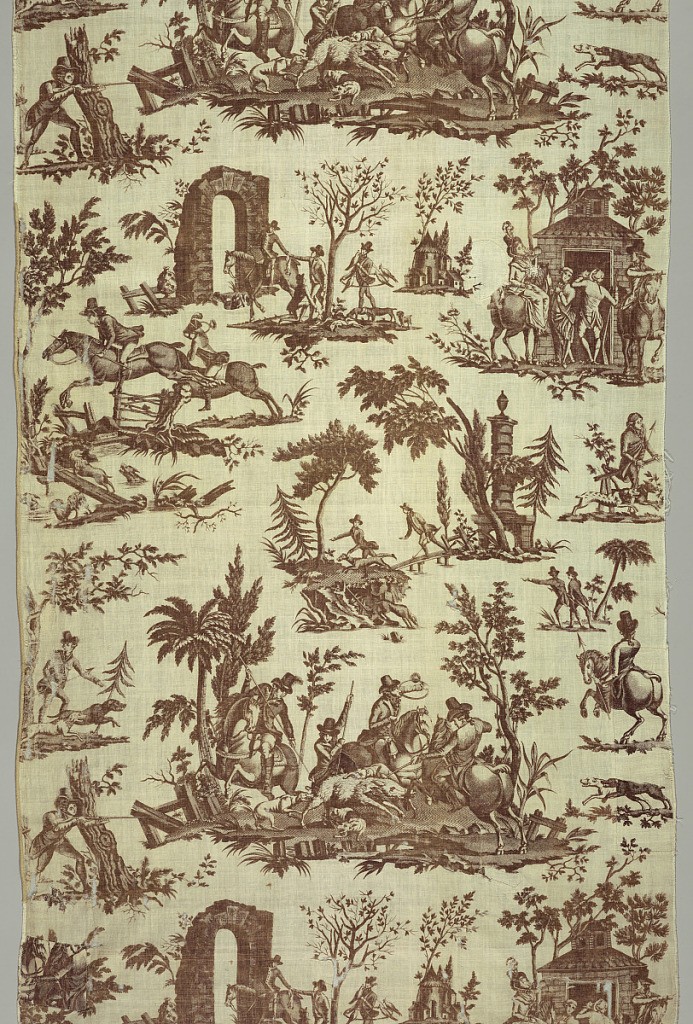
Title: La course au Sanglier (The Boar Hunt)
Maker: Claude-Louis Desrais, French, 1746–1816
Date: ca. 1785
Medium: cotton Technique: printed by engraved copper plate on plain weave
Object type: Textile
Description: Dark reddish-brown print on white ground. Three large vignettes showing scenes from the chase with numerous background figures. First vignette of figures on horseback jumping fence. Second vignette, figures in front of inn. Third vignette, the kill. Printed by Lafosse, Lionnet et Medard.